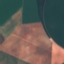
Land use / land cover: AnnualCrop